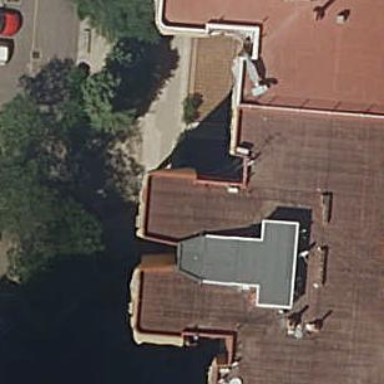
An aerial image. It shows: Part of building.